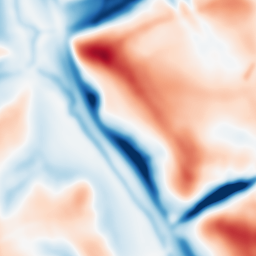
Category: multiscale
Decomposition family: dog
Decomposition parameters: sigma_low: 3
sigma_high: 20
Upsampling method: quadratic
Upsampling parameters: scale: 2
Upsampling scale: 2